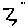
Label: zigzag